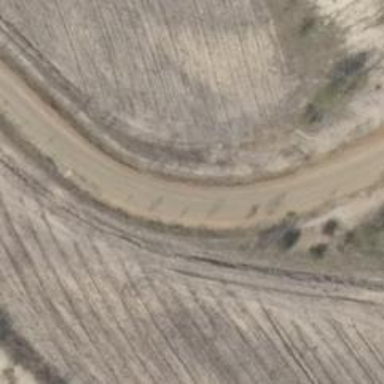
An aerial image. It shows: Gravel track with grade 2 tracktype.